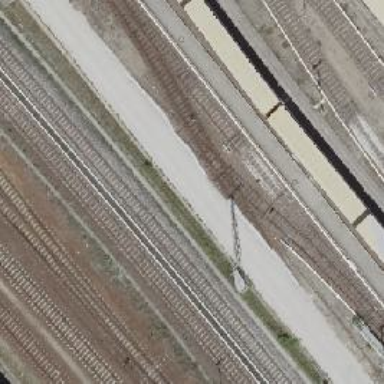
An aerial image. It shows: Railway crossing.